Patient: sex M, age 46
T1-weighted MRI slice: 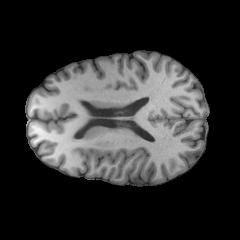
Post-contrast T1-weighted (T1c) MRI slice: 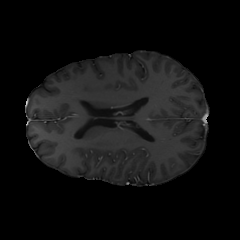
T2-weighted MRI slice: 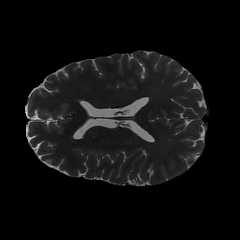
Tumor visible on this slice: no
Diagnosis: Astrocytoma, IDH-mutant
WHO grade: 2